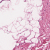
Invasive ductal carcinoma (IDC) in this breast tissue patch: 0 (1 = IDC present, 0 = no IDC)